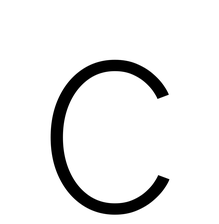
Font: Inter_ExtraLight